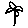
Label: flower